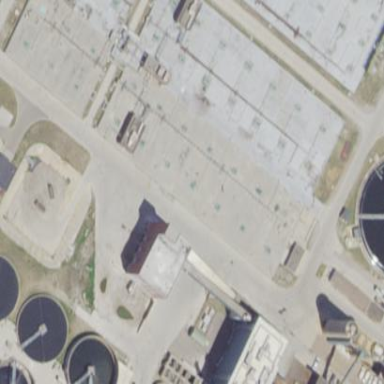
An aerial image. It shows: Building that houses wastewater plant.